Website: macys
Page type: customer-info-address
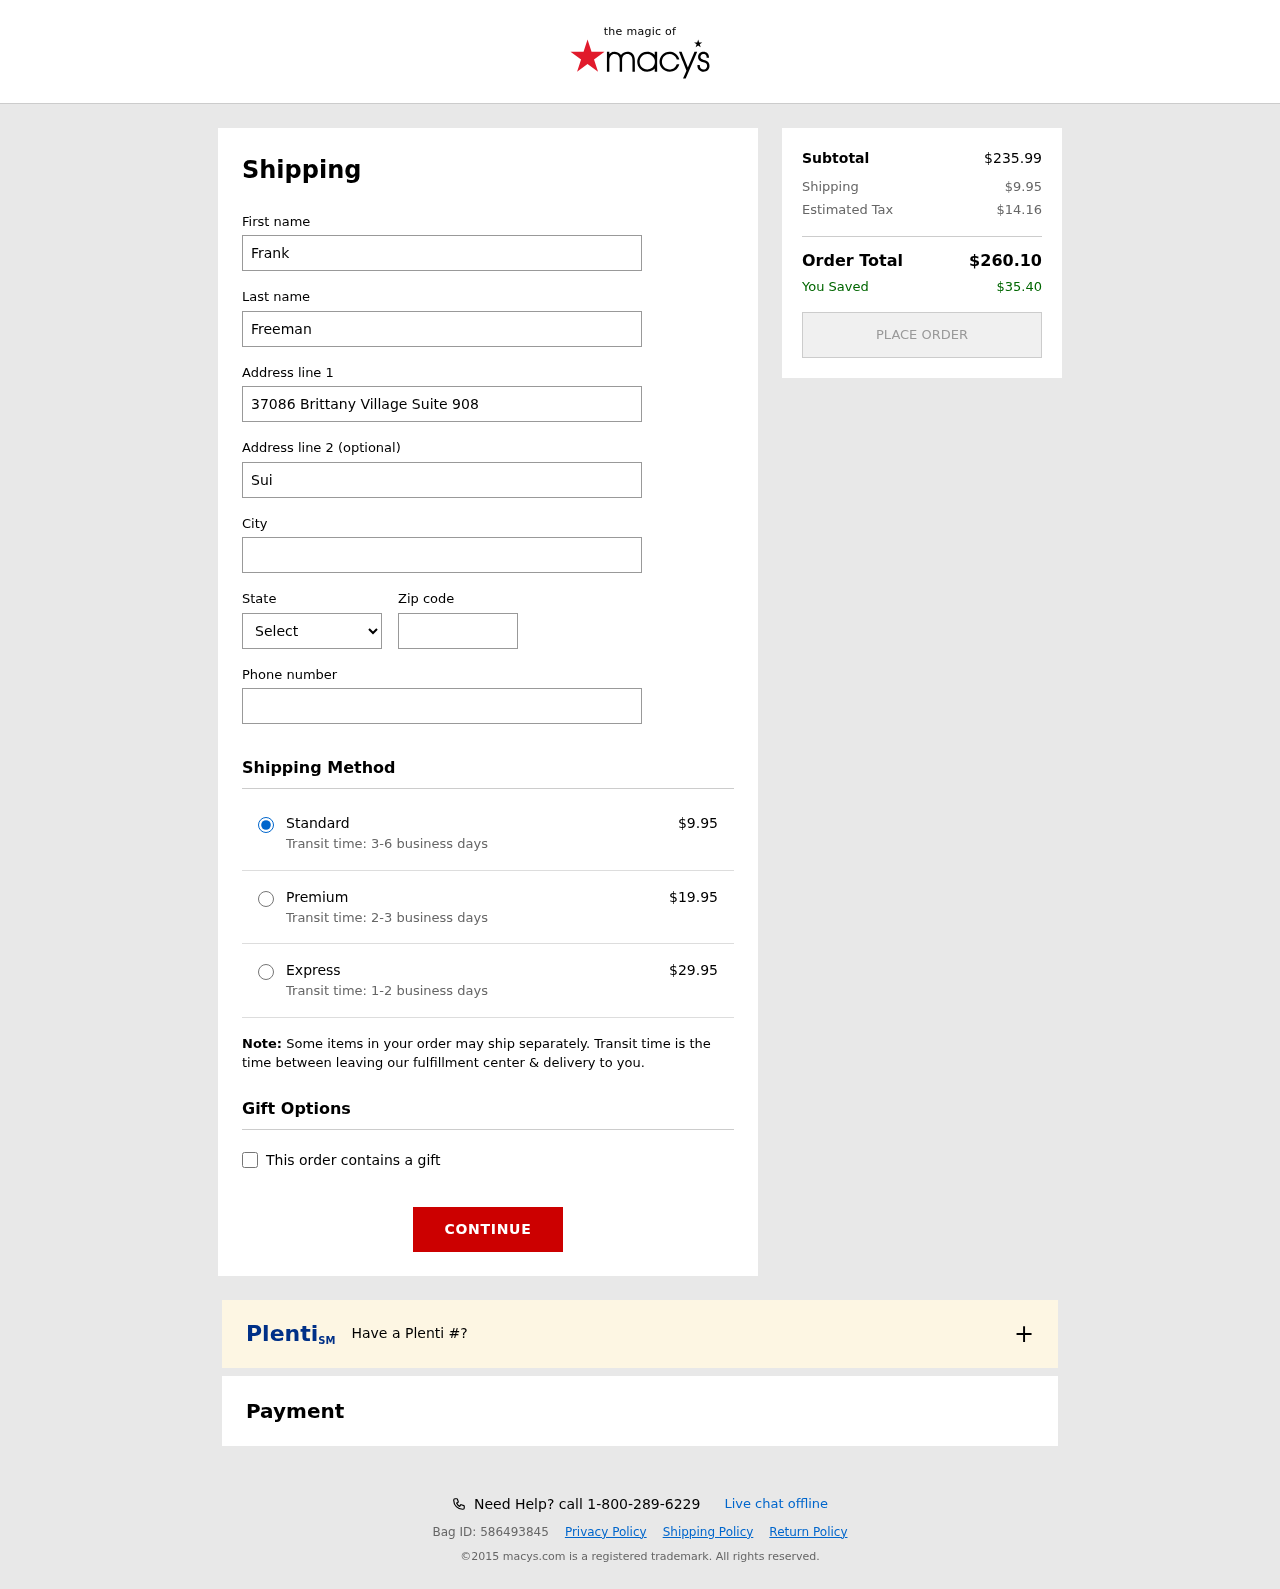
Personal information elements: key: PII_CITY
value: Philipberg
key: PII_FIRSTNAME
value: Frank
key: PII_LASTNAME
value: Freeman
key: PII_PHONE
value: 8392628323
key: PII_POSTCODE
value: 72701
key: PII_STATE_ABBR
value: NV
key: PII_STREET
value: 37086 Brittany Village Suite 908
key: PII_STREET2
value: Suite 179
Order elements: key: ORDER_SHIPPING_COST
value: $9.95
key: ORDER_SHIPPING_COST_PREMIUM
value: $19.95
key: ORDER_SHIPPING_COST_EXPRESS
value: $29.95
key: ORDER_SUBTOTAL
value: $235.99
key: ORDER_TAX
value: $14.16
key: ORDER_TOTAL
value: $260.10
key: ORDER_SAVINGS
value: $35.40